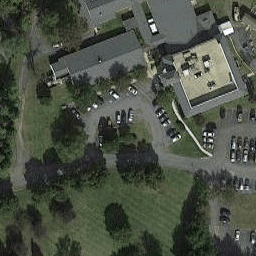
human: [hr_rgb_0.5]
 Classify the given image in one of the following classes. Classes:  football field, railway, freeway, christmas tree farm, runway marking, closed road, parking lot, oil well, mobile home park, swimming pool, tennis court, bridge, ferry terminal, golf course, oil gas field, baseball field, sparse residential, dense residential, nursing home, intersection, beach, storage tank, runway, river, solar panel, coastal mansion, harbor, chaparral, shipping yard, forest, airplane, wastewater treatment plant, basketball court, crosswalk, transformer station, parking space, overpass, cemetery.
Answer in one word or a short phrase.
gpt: nursing home